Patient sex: M
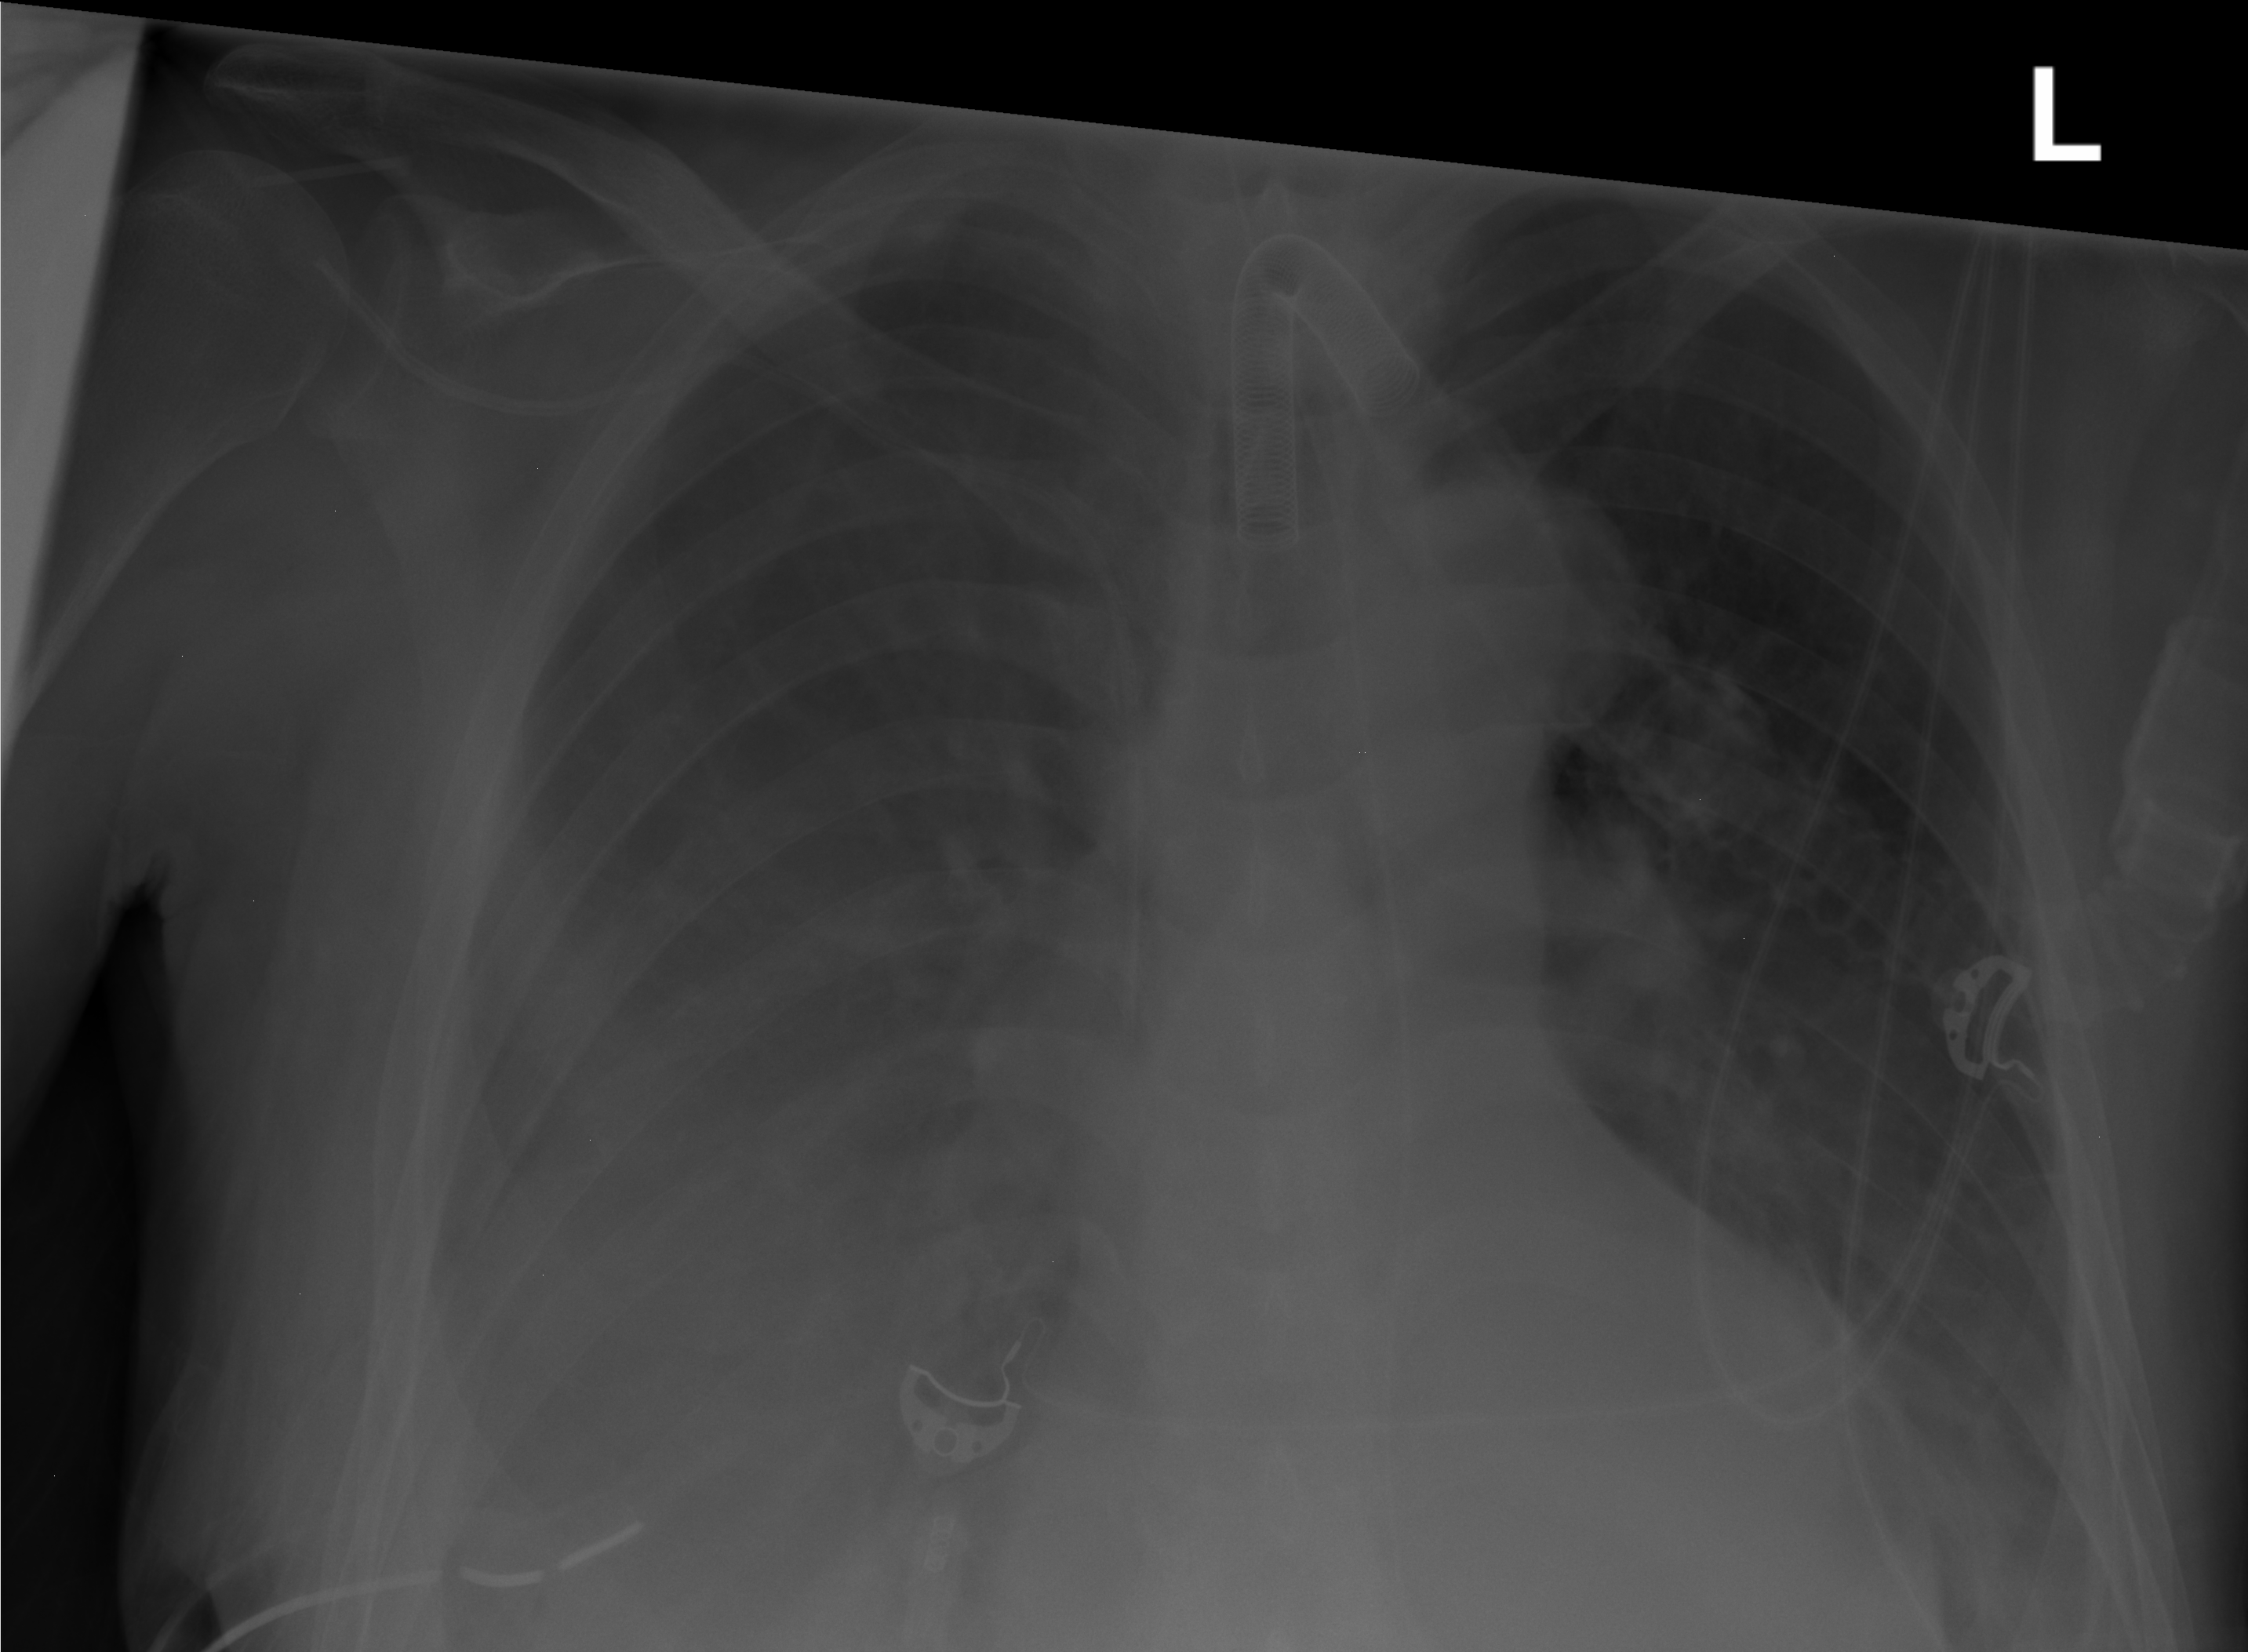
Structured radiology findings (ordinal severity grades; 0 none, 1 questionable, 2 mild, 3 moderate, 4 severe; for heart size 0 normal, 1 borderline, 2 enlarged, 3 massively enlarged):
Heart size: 0
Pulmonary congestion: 0
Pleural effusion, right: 3
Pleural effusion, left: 2
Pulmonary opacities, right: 1
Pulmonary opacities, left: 0
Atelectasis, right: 2
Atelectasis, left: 2